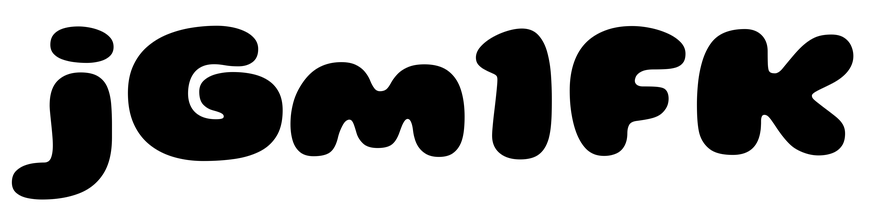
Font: Gluten_Black